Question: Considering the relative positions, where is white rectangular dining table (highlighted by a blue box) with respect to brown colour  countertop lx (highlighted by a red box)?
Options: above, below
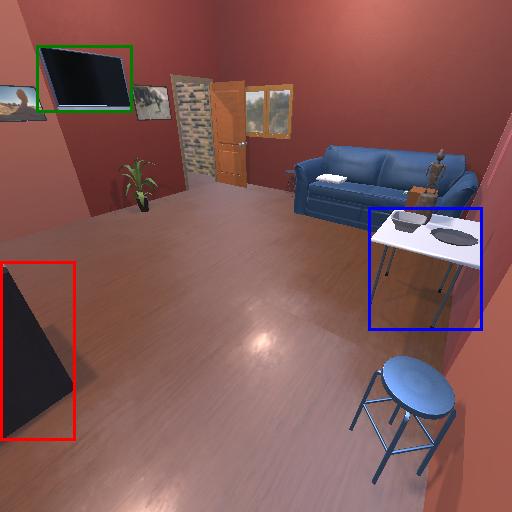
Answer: above